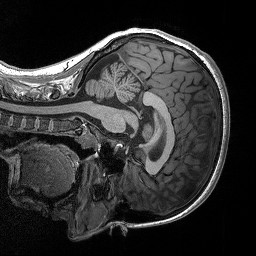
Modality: T1w
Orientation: sagittal
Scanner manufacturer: siemens
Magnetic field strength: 3 T
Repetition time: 2.3 s
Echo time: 0.00298 s